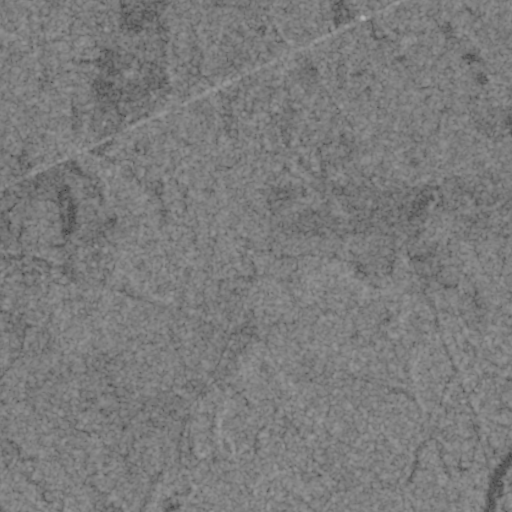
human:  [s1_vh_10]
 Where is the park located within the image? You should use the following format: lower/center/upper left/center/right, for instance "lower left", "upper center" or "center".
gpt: The park is located in the upper center of the image.
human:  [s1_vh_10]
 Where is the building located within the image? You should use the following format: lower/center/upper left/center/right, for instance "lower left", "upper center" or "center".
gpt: The building is located in the center left of the image.
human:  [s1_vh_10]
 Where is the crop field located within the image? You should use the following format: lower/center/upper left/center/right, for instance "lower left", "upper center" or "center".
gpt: There is no crop field in the image.

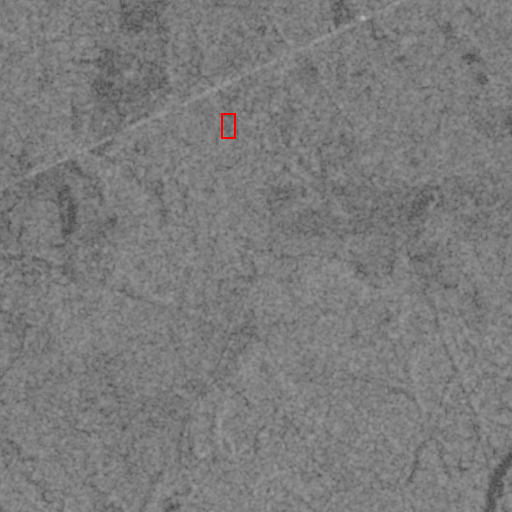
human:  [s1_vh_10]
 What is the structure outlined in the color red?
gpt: The structure outlined in red is a park.
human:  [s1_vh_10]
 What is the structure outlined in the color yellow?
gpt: There is no yellow outline.